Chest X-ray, PA view. Patient: 21 years old, sex M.
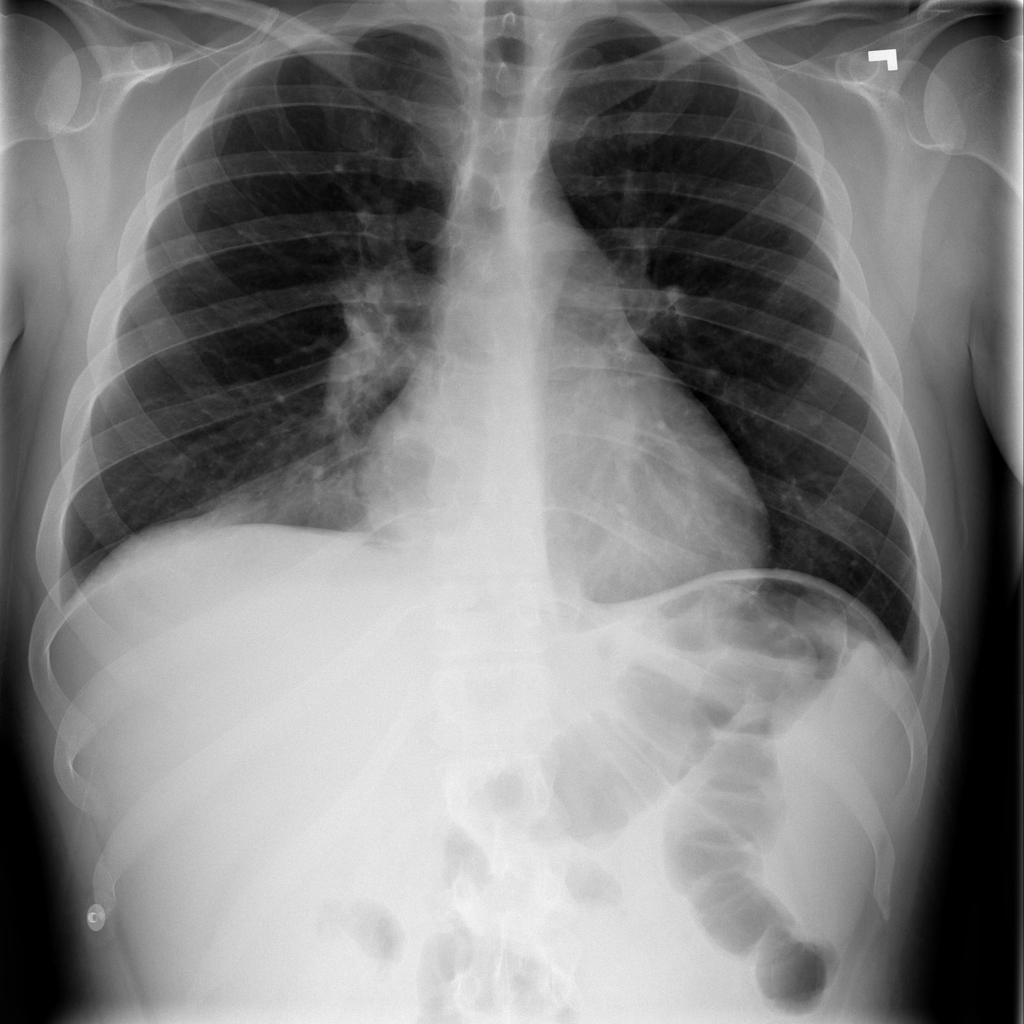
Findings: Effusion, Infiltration